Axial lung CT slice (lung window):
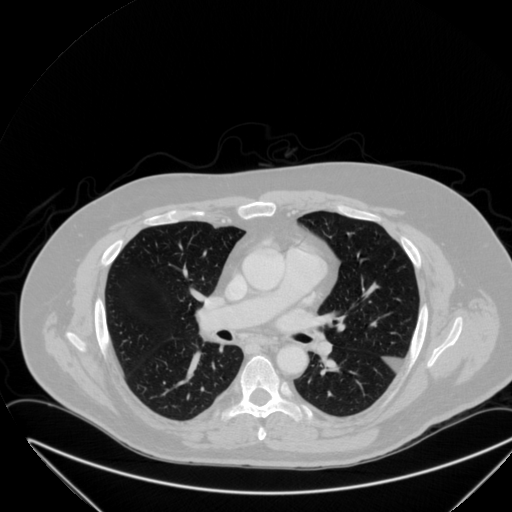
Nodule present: no